Question: I created a repository, however I accidentally committed files that I do not want to commit at all. I'd like to cancel that first commit. <URL> doesn't work for me, I get an error:
'''
$ git reset --soft HEAD^
fatal: ambiguous argument 'HEAD^': unknown revision or path not in the working tree.
Use '--' to separate paths from revisions, like this:
'git <command> [<revision>...] -- [<file>...]'
'''
I tried to do "reverse commit" in Attlasian SourceTree. That just removed all files, but I don't want to delete them, so I reverted it again. I now have even more commits which I want to remove.

I'd like to cancel all commits in this repository, then add '.gitignore' first, then add other files. The commits are local only, I did not push anything. Some of the files in the first commits be ever pushed online, since they contain classified data.
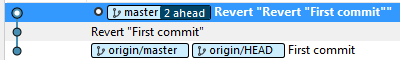
Answer: # Delete the repository, start another.
Since the repo contains "classified data", nuking the site from orbit seems best.
Git repos are cheap and your local copy is entirely contained in the '.git' directory. If you screw up the first commit, delete the '.git' directory (keep your other files) and 'git init' a fresh one.
Delete the online repository as well and create a new one. A new online repository should have instructions to connect with your existing local repository; 'git remote add origin' and such.
# Use git reset & git amend.
An approach more generally applicable is to use 'git reset'. This allows you to arbitrarily move branch heads around. 'git reset --hard origin/master' will return master to your first commit ('origin/master' happens to point at the first commit, if not you'd use its commit id) and throw out the later ones. '--hard' says to reset both the staging area and the working copy (ie. the files on disk).
From there you can use 'git commit --amend' to change the previous (ie. first) commit. Instead of making a new commit, this will alter the previous one. This is handy for making changes, or even just fixing a typo in the commit message.
It looks like you did already push your first commit. Since you're altering that commit, you won't be able to 'git push'. You'll have to 'git push --force' to overwrite what's in the remote repository. It sounds like that's what you want.